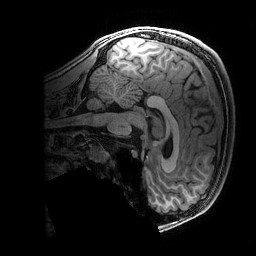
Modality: T1w
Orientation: sagittal
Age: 16
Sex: male
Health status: ill
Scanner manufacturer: ge
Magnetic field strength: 3 T
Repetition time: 0.007664 s
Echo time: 0.00342 s